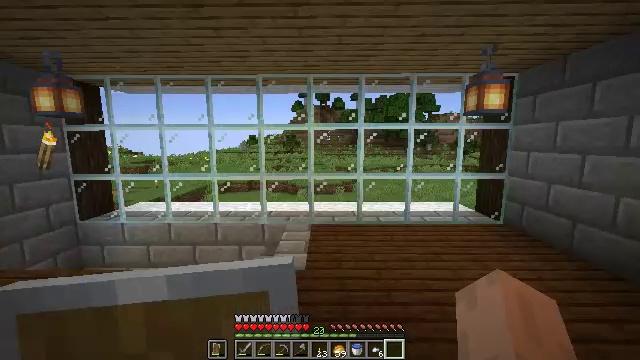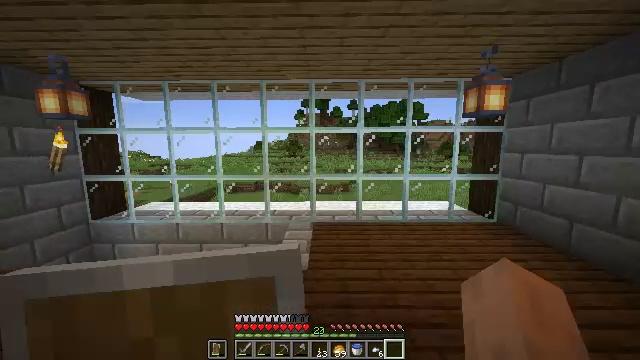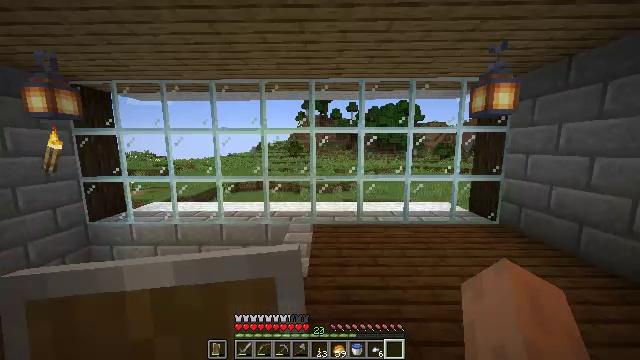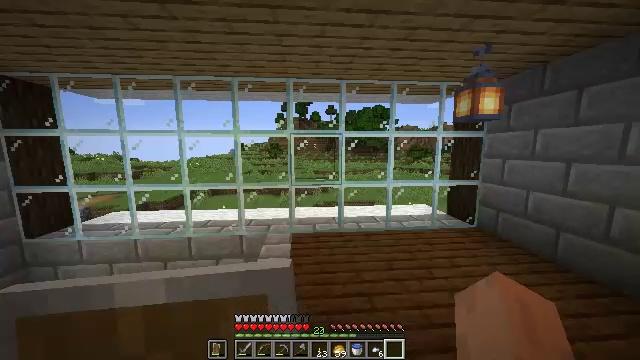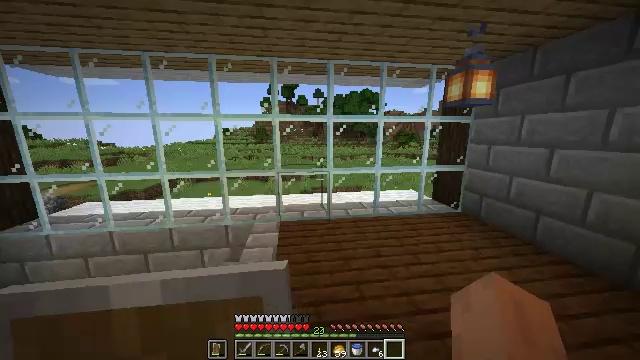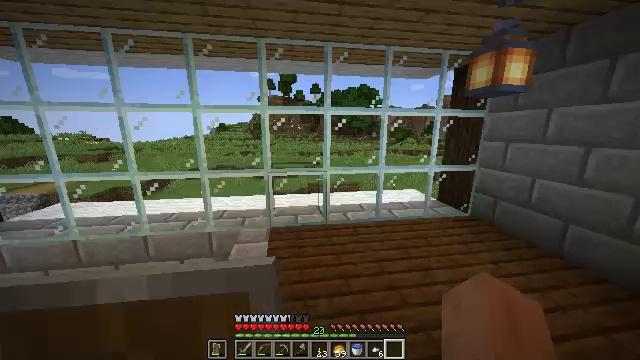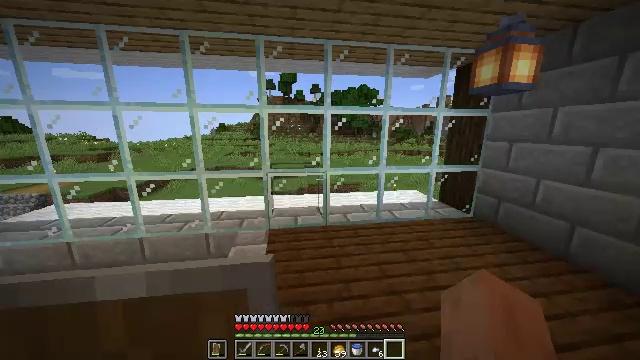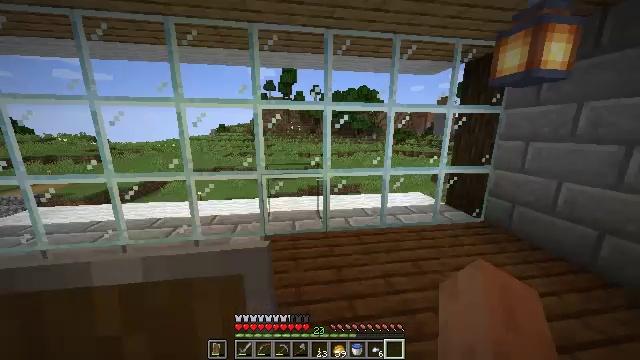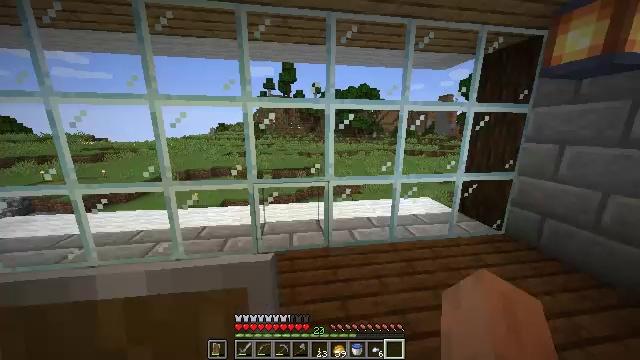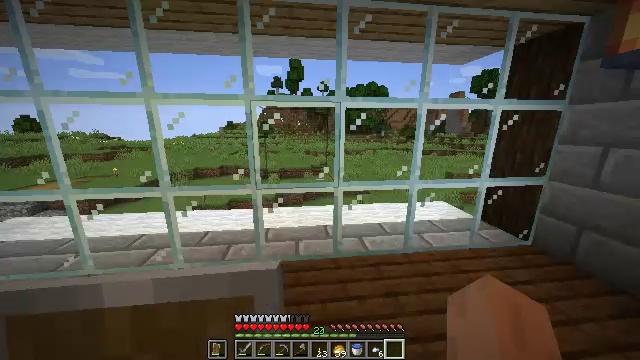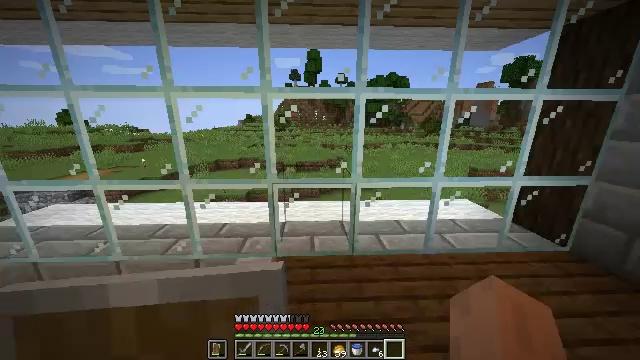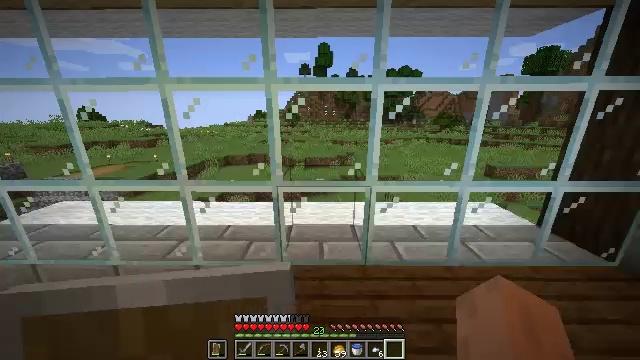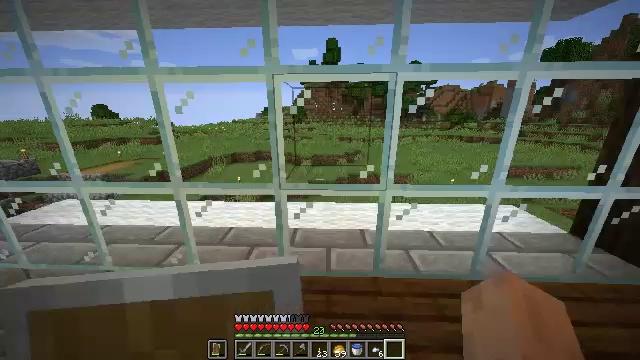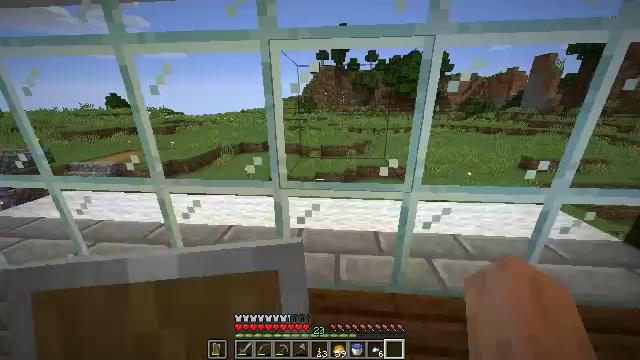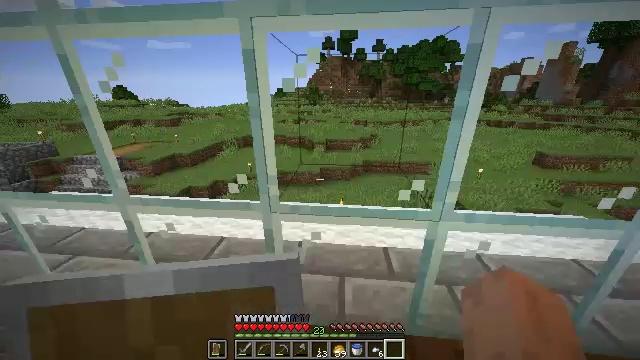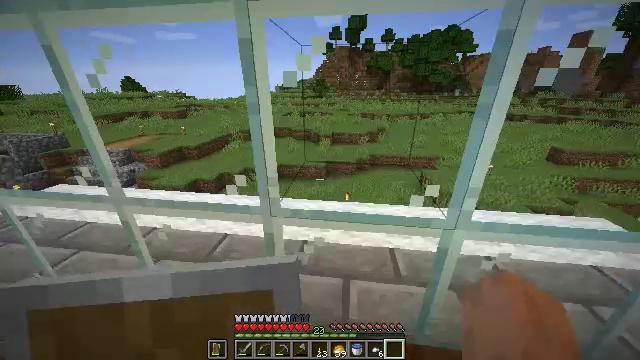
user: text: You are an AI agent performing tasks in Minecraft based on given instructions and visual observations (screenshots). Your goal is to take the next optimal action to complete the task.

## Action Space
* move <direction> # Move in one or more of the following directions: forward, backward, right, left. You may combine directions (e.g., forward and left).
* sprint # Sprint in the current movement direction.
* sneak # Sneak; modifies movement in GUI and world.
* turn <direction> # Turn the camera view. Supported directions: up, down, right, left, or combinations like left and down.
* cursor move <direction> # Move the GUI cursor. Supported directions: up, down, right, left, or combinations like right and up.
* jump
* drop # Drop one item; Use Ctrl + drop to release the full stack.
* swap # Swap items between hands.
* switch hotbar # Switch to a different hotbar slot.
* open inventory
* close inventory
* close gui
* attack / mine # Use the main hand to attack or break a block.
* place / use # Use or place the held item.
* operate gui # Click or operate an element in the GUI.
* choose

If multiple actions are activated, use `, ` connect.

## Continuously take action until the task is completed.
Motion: motion action
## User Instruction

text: Open the crafting grid to craft shears.
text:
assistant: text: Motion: move forward, sprint
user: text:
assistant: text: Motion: move forward
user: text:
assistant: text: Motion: move forward, turn right
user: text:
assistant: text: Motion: move forward, turn right and down
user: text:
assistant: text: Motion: move forward, turn down
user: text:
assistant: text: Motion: move forward
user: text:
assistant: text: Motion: move forward
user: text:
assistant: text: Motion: move forward
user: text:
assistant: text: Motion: move forward, turn left
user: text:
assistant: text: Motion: move forward, turn left and down
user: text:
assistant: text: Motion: move forward, turn left and down
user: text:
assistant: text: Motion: move forward, turn left
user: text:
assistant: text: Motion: move forward, turn left and down
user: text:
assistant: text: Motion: move forward, turn left and down
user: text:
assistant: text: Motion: move forward, turn left and down
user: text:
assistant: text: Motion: move forward, turn left and down
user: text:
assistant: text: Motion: move forward, turn left and down
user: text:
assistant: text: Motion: move forward
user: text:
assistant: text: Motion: move forward
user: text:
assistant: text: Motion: no_op
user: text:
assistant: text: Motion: no_op
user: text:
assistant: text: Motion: no_op
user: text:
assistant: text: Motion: no_op
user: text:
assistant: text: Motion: no_op
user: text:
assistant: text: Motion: no_op
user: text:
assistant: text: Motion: turn left and up
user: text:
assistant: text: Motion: turn left and up
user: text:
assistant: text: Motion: turn left and up
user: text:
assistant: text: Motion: move back
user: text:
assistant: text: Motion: move back, turn right